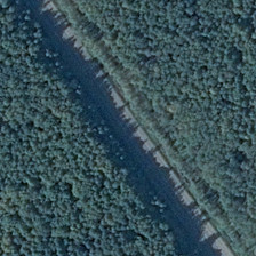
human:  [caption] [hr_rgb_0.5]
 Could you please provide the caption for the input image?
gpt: The vast area of the center of the broad road.

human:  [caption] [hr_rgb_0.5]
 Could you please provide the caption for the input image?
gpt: The land is covered with green forests.

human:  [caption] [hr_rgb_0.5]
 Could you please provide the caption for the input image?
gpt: The land is covered with green forest.

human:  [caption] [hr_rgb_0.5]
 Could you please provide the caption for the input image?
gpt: A wide area in the middle of a wide road.

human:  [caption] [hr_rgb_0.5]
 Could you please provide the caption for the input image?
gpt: Green forest covered land